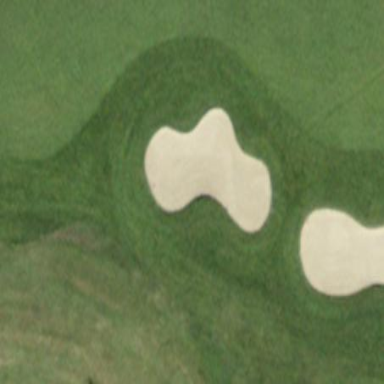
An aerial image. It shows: Golf bunker filled with sandy terrain.